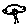
Label: flower